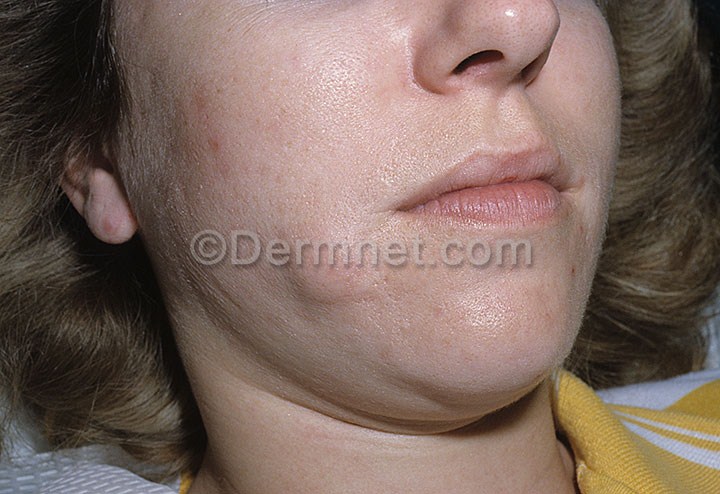
Disease: Seborrheic Keratoses and other Benign Tumors